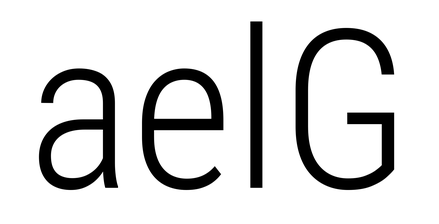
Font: Roboto_Condensed_Light